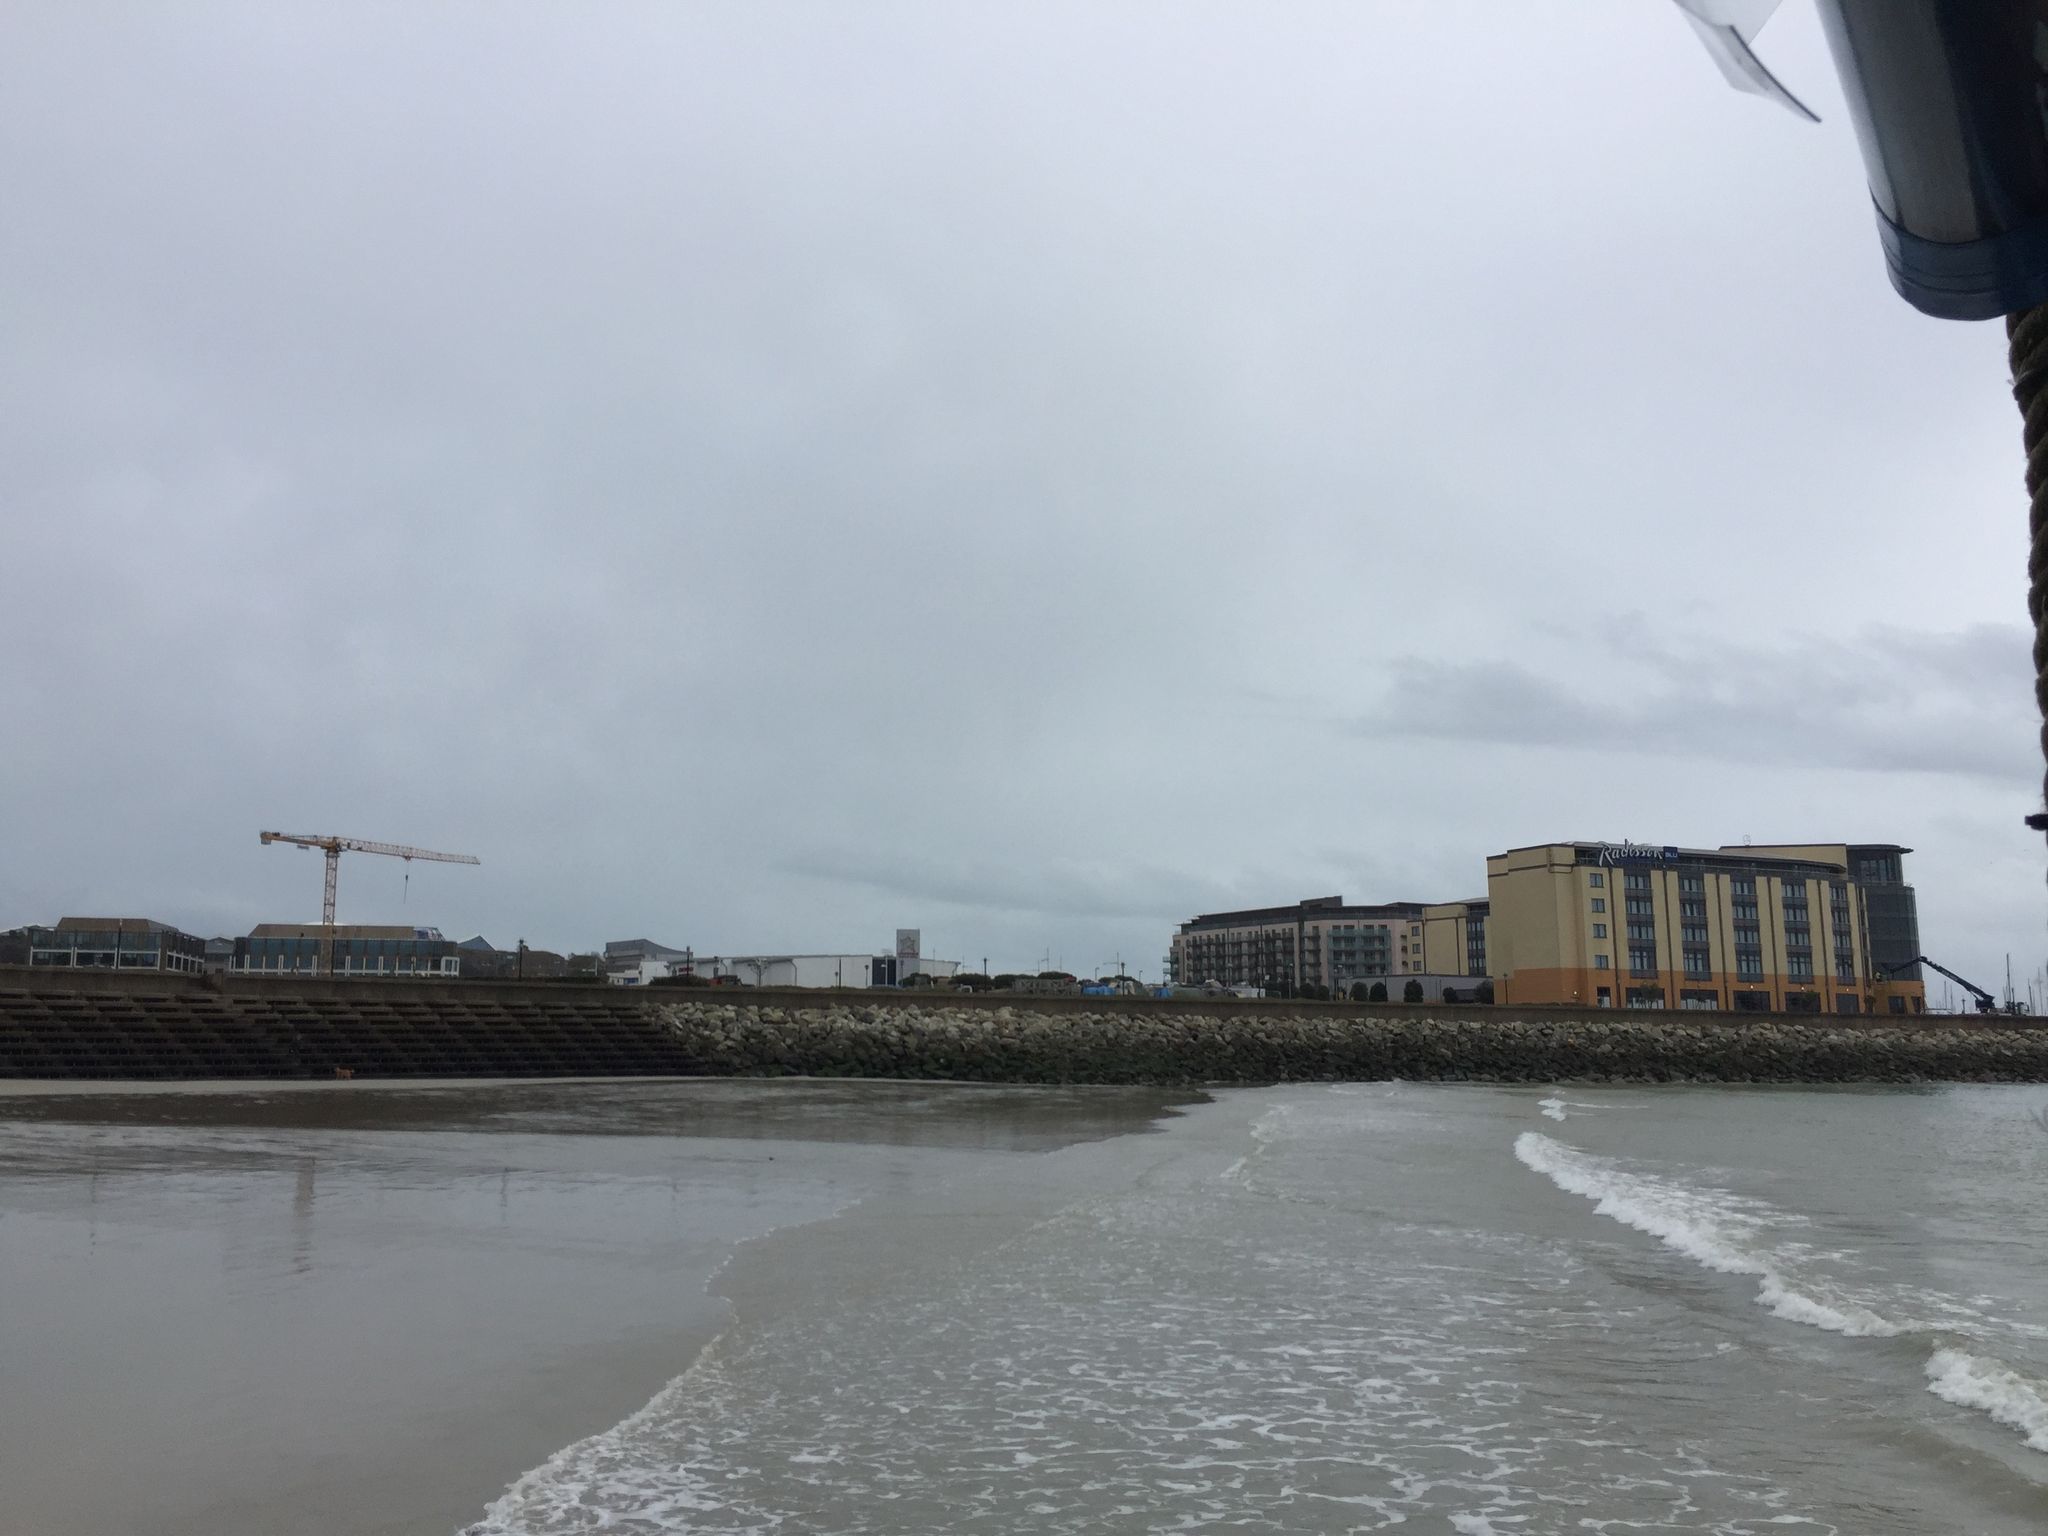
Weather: snowy
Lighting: day
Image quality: good
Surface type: walking surface
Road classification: service, path
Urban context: urban centre
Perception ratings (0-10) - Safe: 2.9, Lively: 1.42, Beautiful: 6.88, Boring: 6.53, Depressing: 5.74, Wealthy: 5.3